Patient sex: F
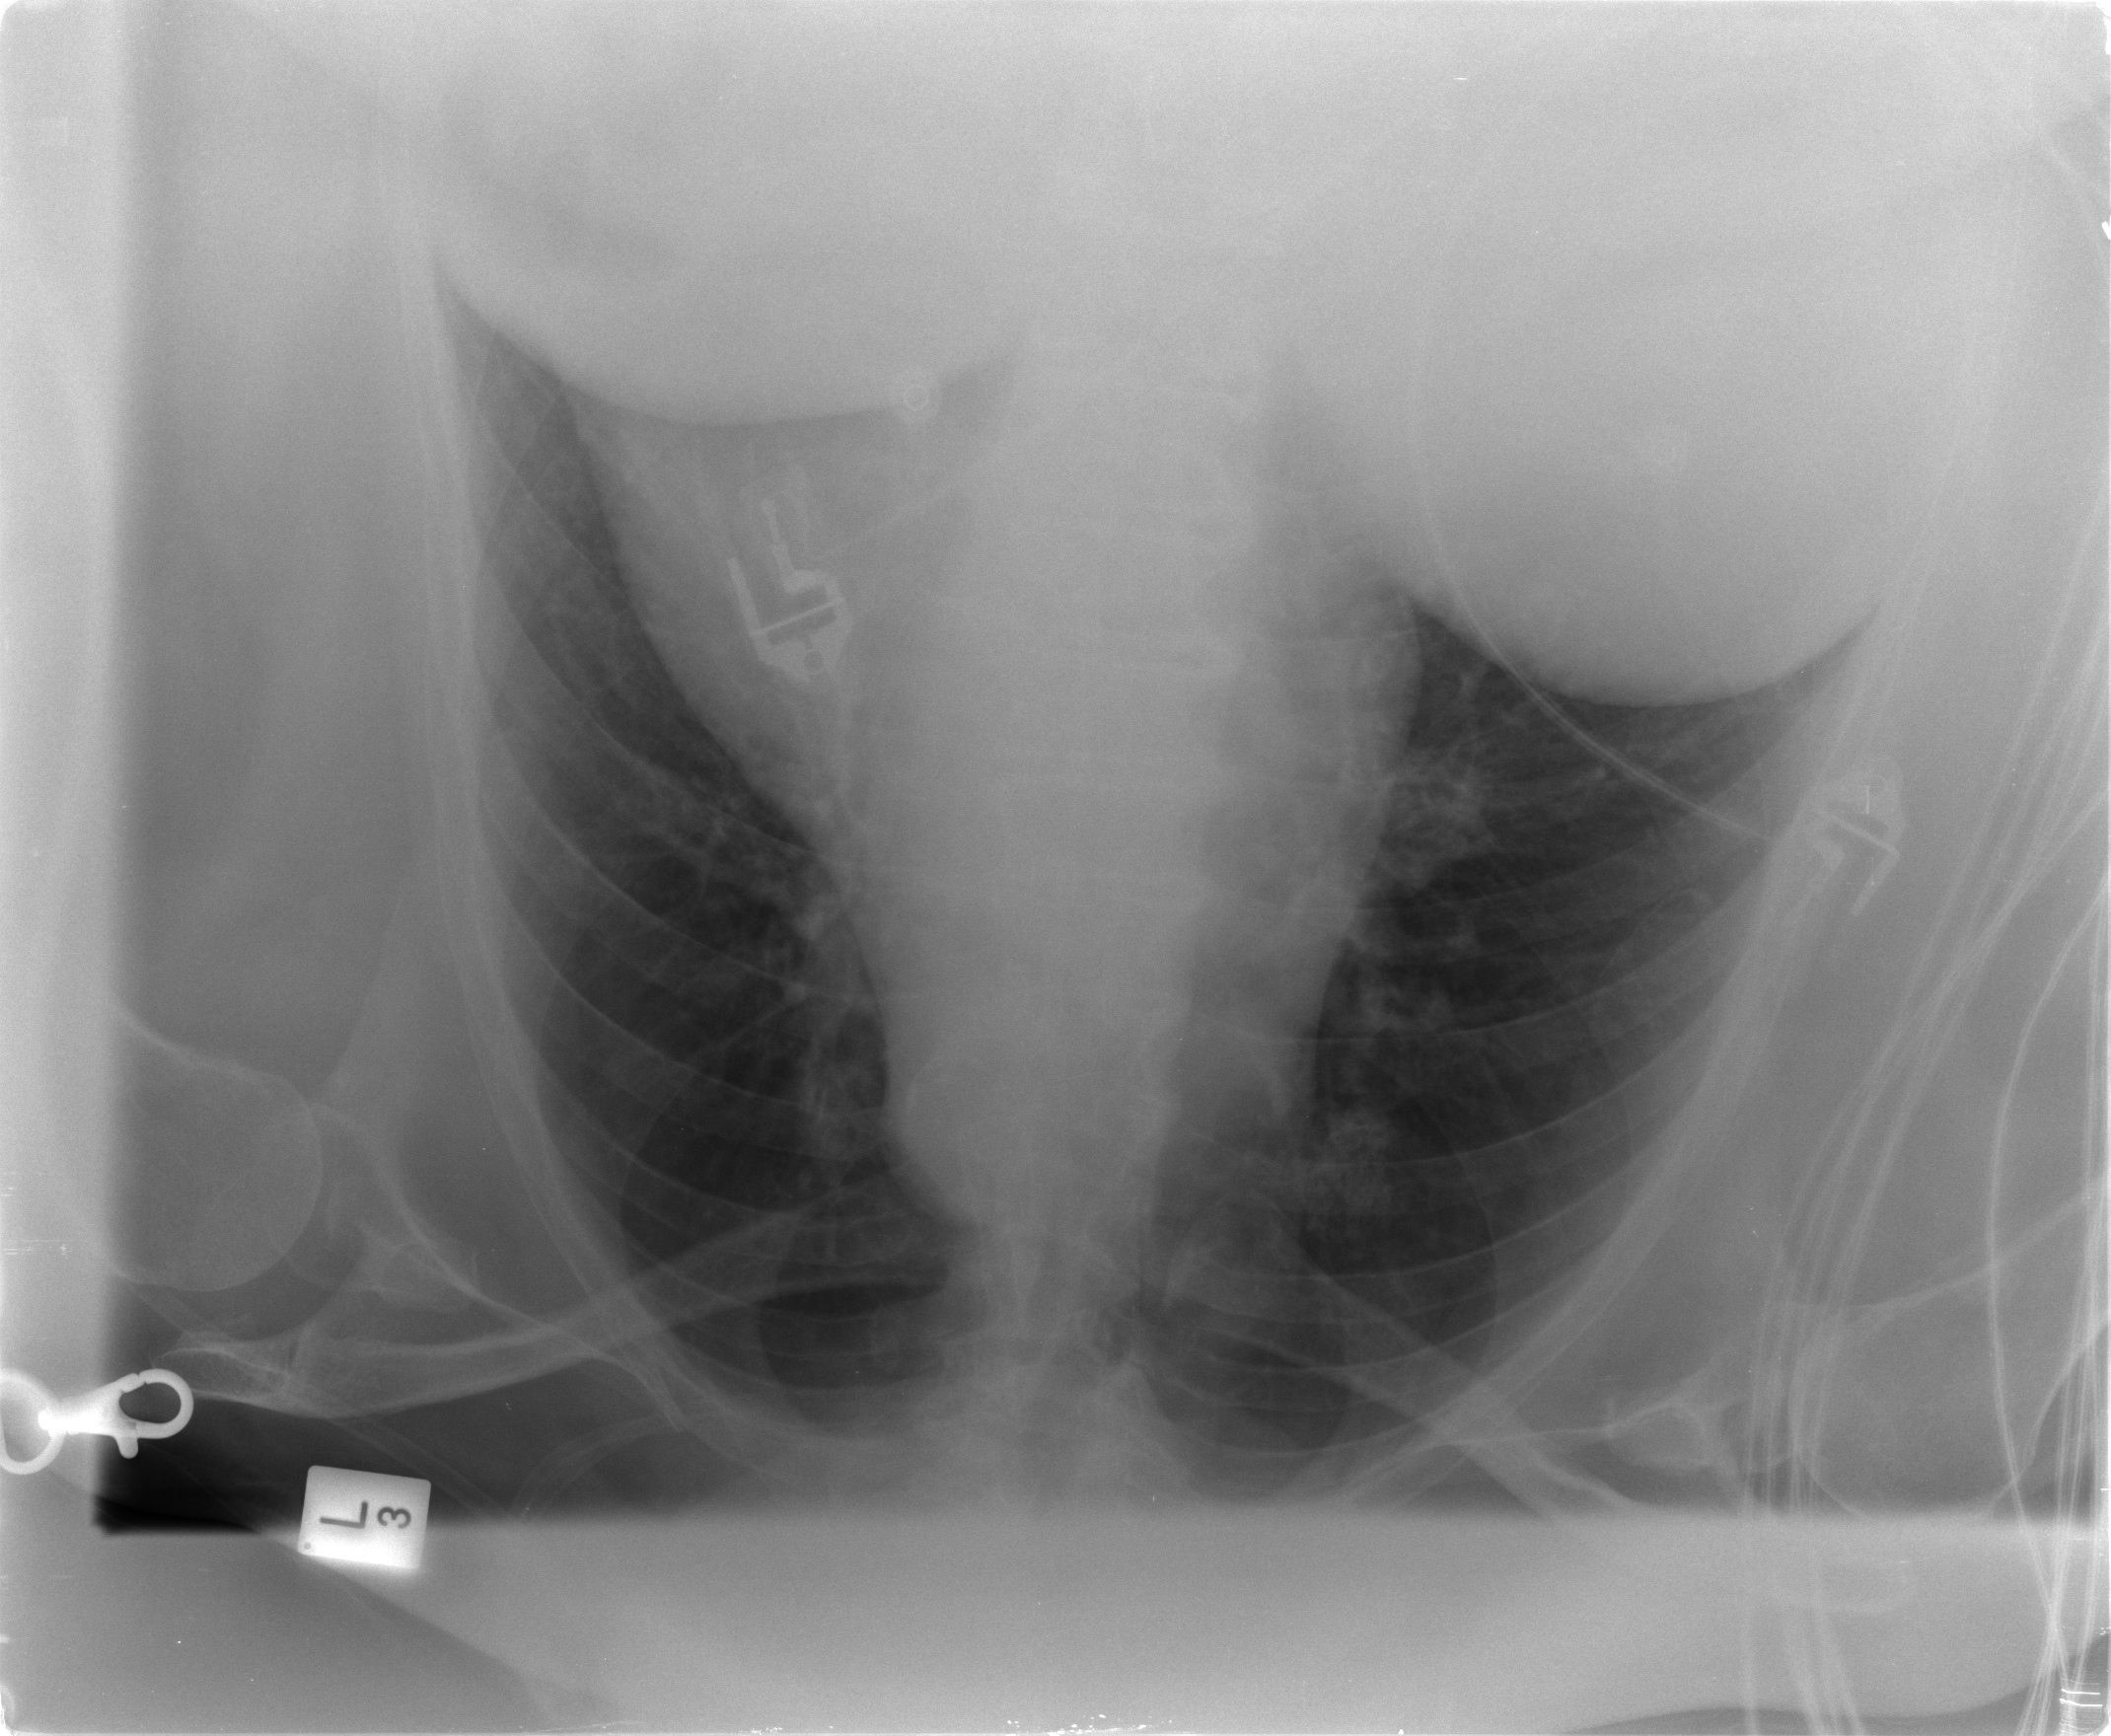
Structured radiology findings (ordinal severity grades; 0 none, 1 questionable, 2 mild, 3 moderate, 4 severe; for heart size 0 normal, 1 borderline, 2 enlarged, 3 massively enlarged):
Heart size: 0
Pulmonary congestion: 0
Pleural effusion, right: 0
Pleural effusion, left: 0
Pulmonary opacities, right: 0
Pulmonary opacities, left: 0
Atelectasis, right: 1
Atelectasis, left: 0